Question: I am adding images to my cell view from a plist. Also I have the same issue with images that I save to the plist using a url as well. They are different sizes. I'd like to resize them to certain size so they would all appear the same. I have tried to use:
'''
cell.imageView.contentMode = UIViewContentModeScaleAspectFill;
cell.imageView.clipsToBounds = YES;
'''
It did not work. I have tried a bunch of other things and did not succeed. I have looked up a bunch of stuff and can't find anything helpful. Here is my cell for row method:
'''
- (UITableViewCell *)tableView:(UITableView *)tableView cellForRowAtIndexPath:(NSIndexPath *)indexPath {
static NSString *CellIdentifier = @"Cell";
UITableViewCell *cell = [tableView dequeueReusableCellWithIdentifier:CellIdentifier];
if (cell == nil) {
cell = [[UITableViewCell alloc] initWithStyle: UITableViewCellStyleDefault reuseIdentifier: CellIdentifier];
}
if (tableView == self.searchDisplayController.searchResultsTableView) {
cell.textLabel.text = [[searchResults objectAtIndex:indexPath.row] valueForKey:@"city"];
cell.detailTextLabel.text = [[searchResults objectAtIndex:indexPath.row] valueForKey:@"state"];
cell.imageView.image = [UIImage imageNamed:[[self.searchResults objectAtIndex:indexPath.row] valueForKey:@"cityImage"]];
cell.imageView.contentMode = UIViewContentModeScaleAspectFill;
cell.imageView.clipsToBounds = YES;
} else {
cell.textLabel.text = [[content objectAtIndex:indexPath.row] valueForKey:@"city"];
cell.detailTextLabel.text = [[content objectAtIndex:indexPath.row] valueForKey:@"state"];
// Construct the expected URL for the image.
NSURL *imageFileURL = [[NSFileManager defaultManager] URLsForDirectory:NSDocumentDirectory inDomains:NSUserDomainMask][0];
imageFileURL = [imageFileURL URLByAppendingPathComponent:[[self.content objectAtIndex:indexPath.row] valueForKey:@"cityImage"] isDirectory:NO];
// Attempt to load the image at the above URL.
cell.imageView.image = [[UIImage alloc] initWithContentsOfFile:[imageFileURL path]];
if (!cell.imageView.image)
cell.imageView.image = [UIImage imageNamed:[[self.content objectAtIndex:indexPath.row] valueForKey:@"cityImage"]];
cell.imageView.contentMode = UIViewContentModeScaleAspectFill;
cell.imageView.clipsToBounds = YES;
}
return cell;
}
'''
For the life of me I can't figure this out. I know it might be a easy fix but i can't think of anything else.
As suggested, I created a custom cell, declared layoutSubviews in there and then subclassed the cell as follows:
'''
- (UITableViewCell *)tableView:(UITableView *)tableView cellForRowAtIndexPath:(NSIndexPath *)indexPath {
static NSString *CellIdentifier = @"Cell";
MyCostumCell *cell = (MyCostumCell *)[tableView dequeueReusableCellWithIdentifier:CellIdentifier];
if (cell == nil) {
cell = [[MyCostumCell alloc] initWithStyle: UITableViewCellStyleDefault reuseIdentifier: CellIdentifier];
}
if (tableView == self.searchDisplayController.searchResultsTableView) {
cell.textLabel.text = [[searchResults objectAtIndex:indexPath.row] valueForKey:@"city"];
cell.detailTextLabel.text = [[searchResults objectAtIndex:indexPath.row] valueForKey:@"state"];
cell.imageView.image = [UIImage imageNamed:[[self.searchResults objectAtIndex:indexPath.row] valueForKey:@"cityImage"]];
//cell.textLabel.textColor = [UIColor colorWithRed:153.0/255.0f green:0.0/255.0f blue:0.0/255.0f alpha:1];
} else {
cell.textLabel.text = [[content objectAtIndex:indexPath.row] valueForKey:@"city"];
cell.detailTextLabel.text = [[content objectAtIndex:indexPath.row] valueForKey:@"state"];
// Construct the expected URL for the image.
NSURL *imageFileURL = [[NSFileManager defaultManager] URLsForDirectory:NSDocumentDirectory inDomains:NSUserDomainMask][0];
imageFileURL = [imageFileURL URLByAppendingPathComponent:[[self.content objectAtIndex:indexPath.row] valueForKey:@"cityImage"] isDirectory:NO];
// Attempt to load the image at the above URL.
cell.imageView.image = [[UIImage alloc] initWithContentsOfFile:[imageFileURL path]];
if (!cell.imageView.image)
cell.imageView.image = [UIImage imageNamed:[[self.content objectAtIndex:indexPath.row] valueForKey:@"cityImage"]];
}
return cell;
}
'''
Again, it did not work. Here is the screen shot:

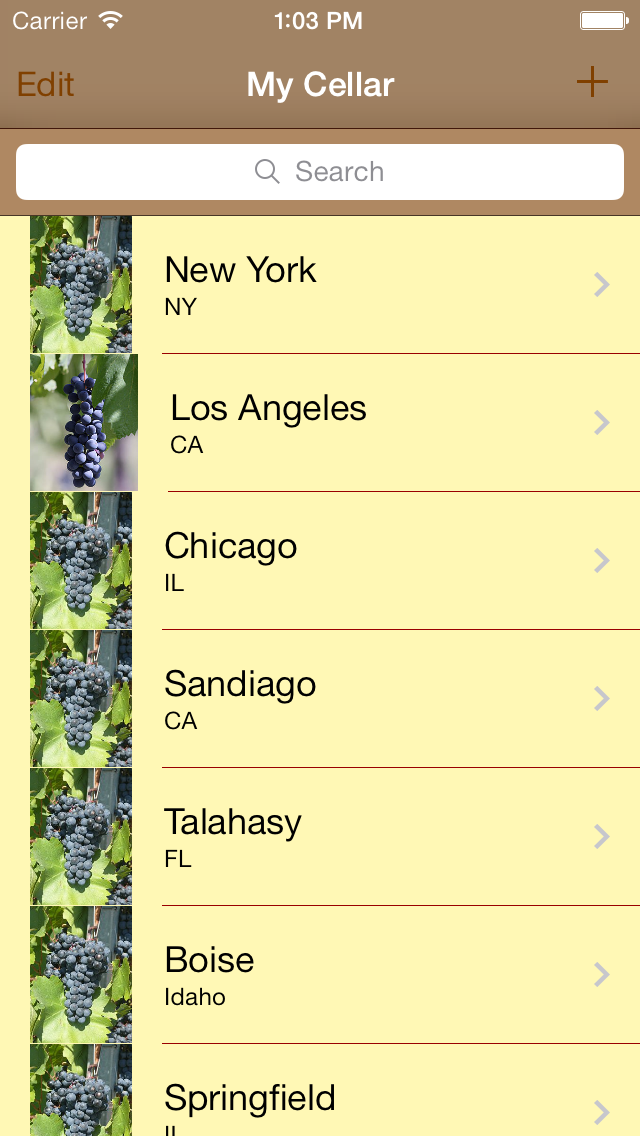
Answer: you would subclass UITableViewCell. but you dont have to create a whole new view hierachy as proposed by Dante, but overwrite '-layoutSubviews'
'''
@interface VideoItemCell : UITableViewCell
@end
@implementation VideoItemCell
-(void)layoutSubviews
{
[super layoutSubviews];
self.imageView.contentMode = UIViewContentModeScaleAspectFill;
self.imageView.frame = CGRectMake(self.imageView.frame.origin.x, self.imageView.frame.origin.y, 100, 100);
}
@end
'''
In the tableview controller
'''
- (UITableViewCell *)tableView:(UITableView *)tableView cellForRowAtIndexPath:(NSIndexPath *)indexPath
{
static NSString *CellIdentifier = @"Cell";
VideoItemCell *cell = (VideoItemCell *)[tableView dequeueReusableCellWithIdentifier:CellIdentifier];
if (cell == nil) {
cell = [[VideoItemCell alloc] initWithStyle: UITableViewCellStyleDefault reuseIdentifier: CellIdentifier];
}
//...
return cell;
}
'''